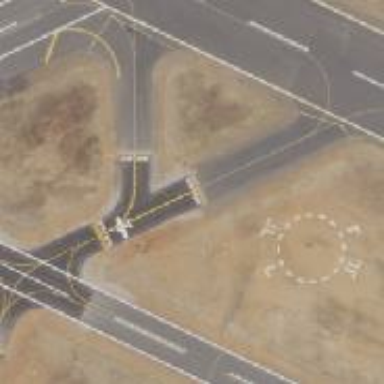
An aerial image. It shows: Image of taxiway at airport.